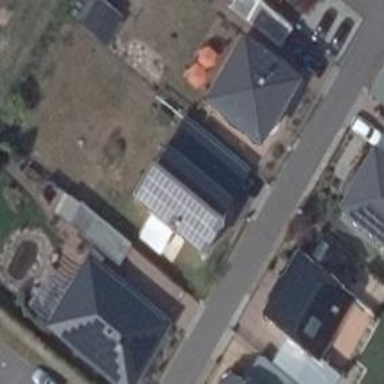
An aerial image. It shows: Simple and straightforward house.